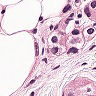
Metastatic tissue present: yes